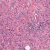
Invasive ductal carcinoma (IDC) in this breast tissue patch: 1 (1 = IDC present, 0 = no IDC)